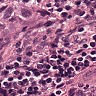
Metastatic tissue present: yes